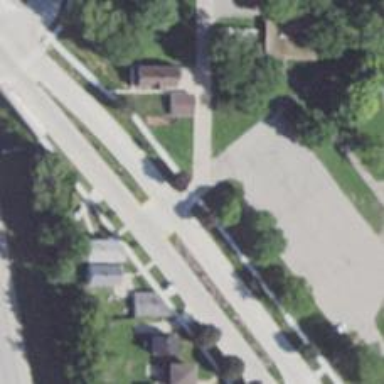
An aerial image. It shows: Unmarked crossing on the road.